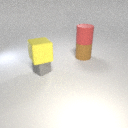
large yellow rubber cube above small gray rubber cube